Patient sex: F
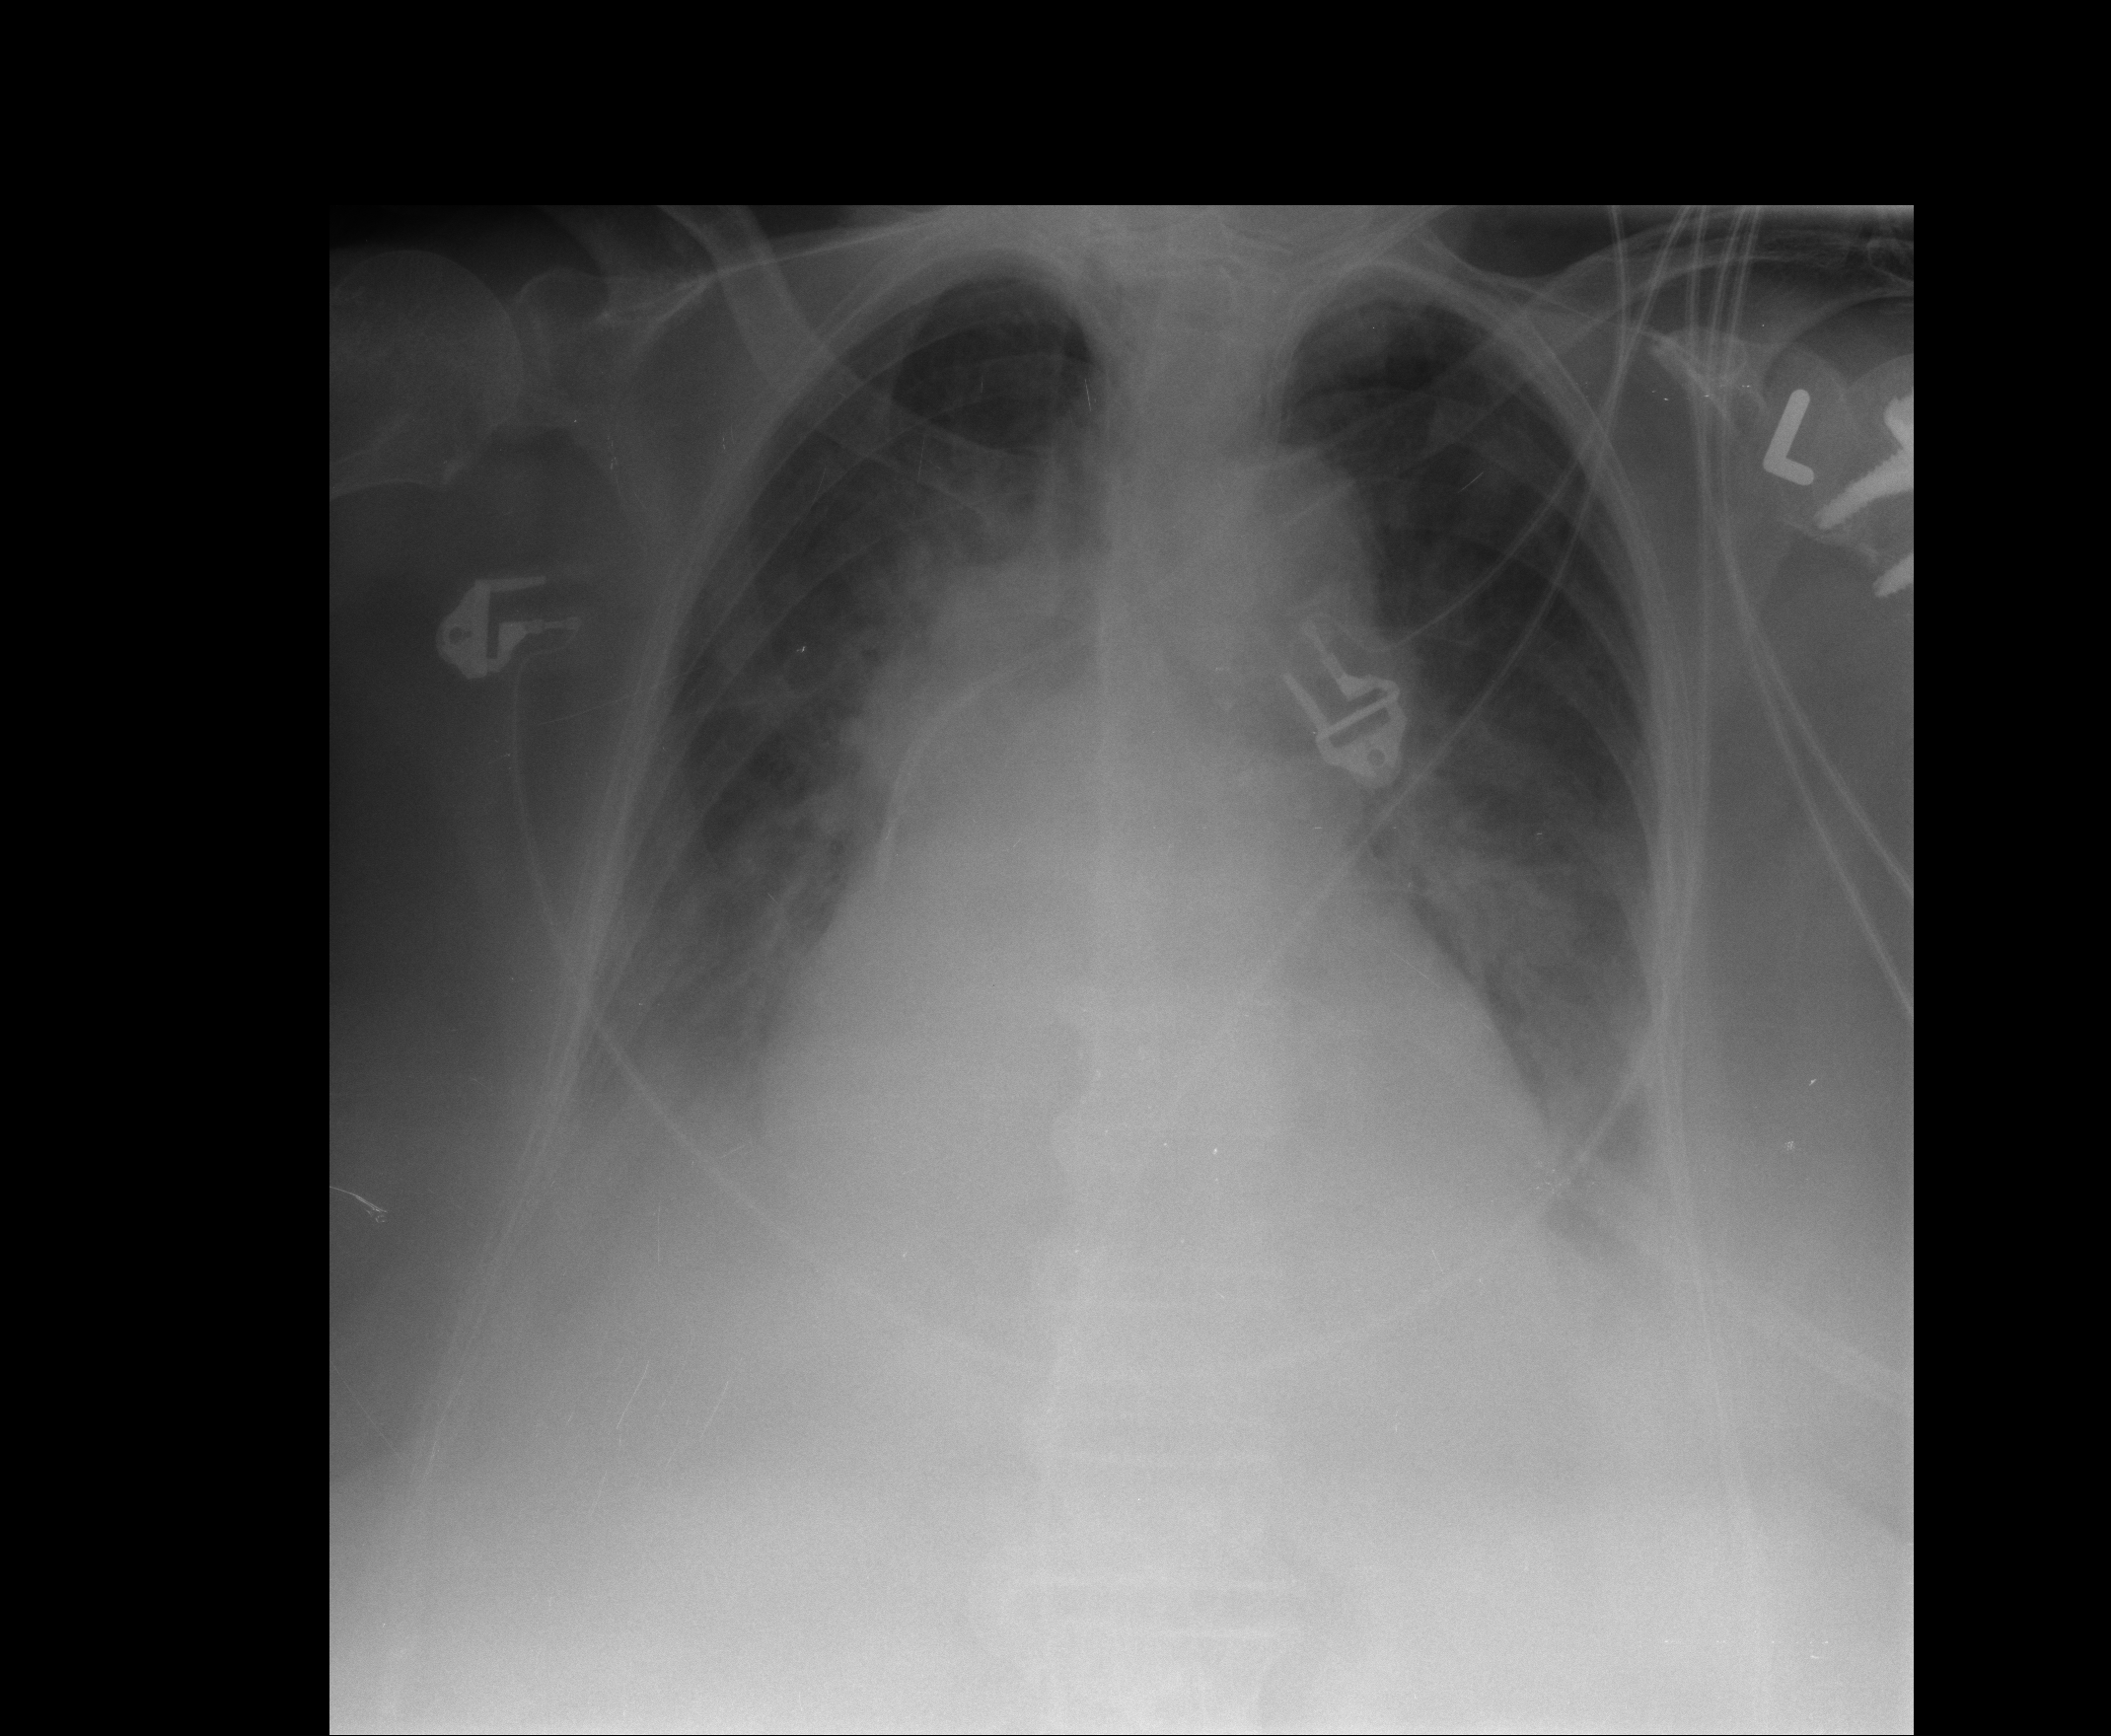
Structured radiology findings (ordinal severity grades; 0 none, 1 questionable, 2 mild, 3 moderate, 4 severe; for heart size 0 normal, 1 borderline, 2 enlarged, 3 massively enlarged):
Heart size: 2
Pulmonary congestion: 3
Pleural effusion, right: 2
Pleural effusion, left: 2
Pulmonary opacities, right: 2
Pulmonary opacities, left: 2
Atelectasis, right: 2
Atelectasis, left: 2